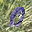
Label: 0